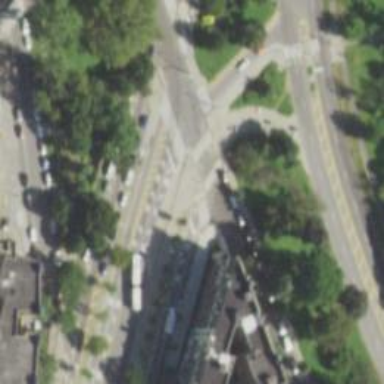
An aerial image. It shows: Marked crossing on asphalt cycleway.